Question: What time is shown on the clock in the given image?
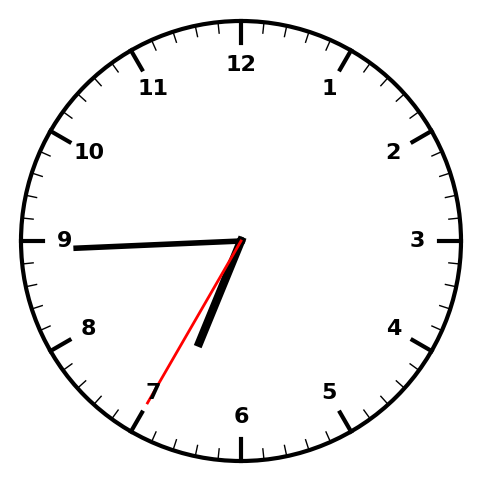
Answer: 06:44:35